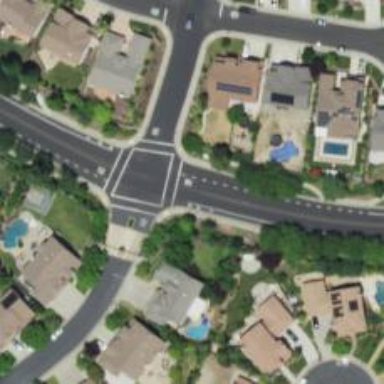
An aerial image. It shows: Road with stop sign.